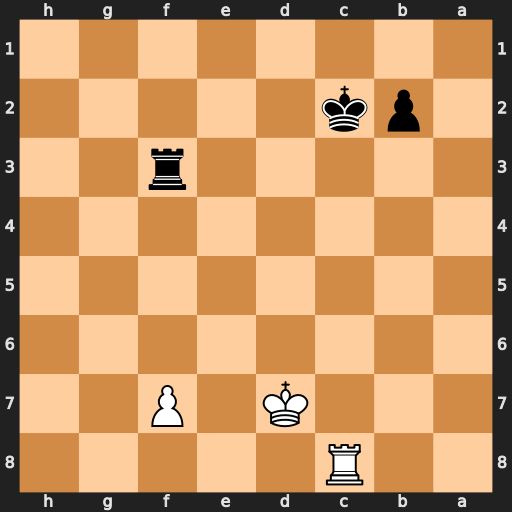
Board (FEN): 2R5/3K1P2/8/8/8/5r2/1pk5/8
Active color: b
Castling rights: -
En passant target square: -
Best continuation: Kd3 f8=Q Rxf8 Rxf8 b1=Q